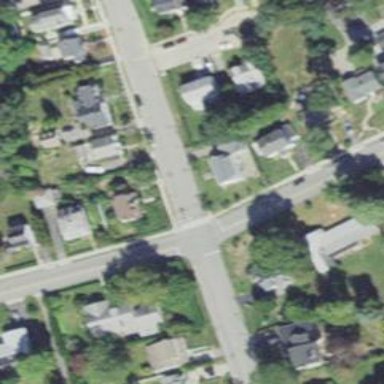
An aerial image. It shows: Stop road.